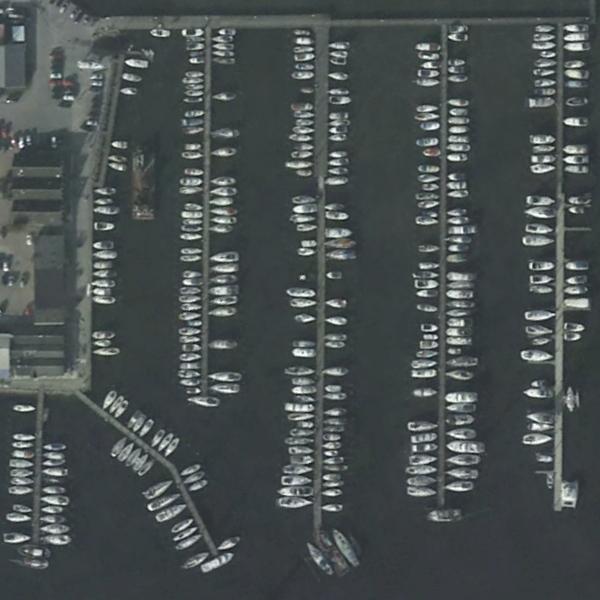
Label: Port